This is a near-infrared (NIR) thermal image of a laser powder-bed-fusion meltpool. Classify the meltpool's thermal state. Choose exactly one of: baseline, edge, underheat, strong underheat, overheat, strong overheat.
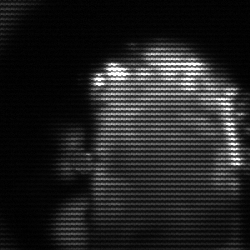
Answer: baseline